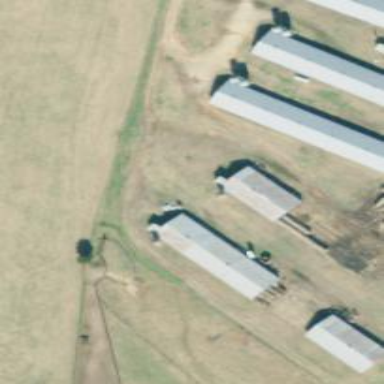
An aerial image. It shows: Poultry house.